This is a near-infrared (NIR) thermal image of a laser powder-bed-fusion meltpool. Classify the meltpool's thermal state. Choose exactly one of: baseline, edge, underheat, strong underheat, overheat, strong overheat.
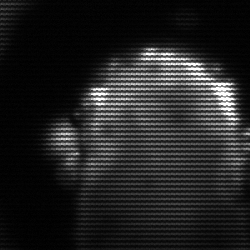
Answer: baseline